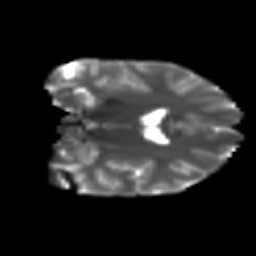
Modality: T2w
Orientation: coronal
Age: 16
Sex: female
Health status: ill
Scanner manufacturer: ge
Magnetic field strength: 3 T
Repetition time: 6.752 s
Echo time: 0.079 s